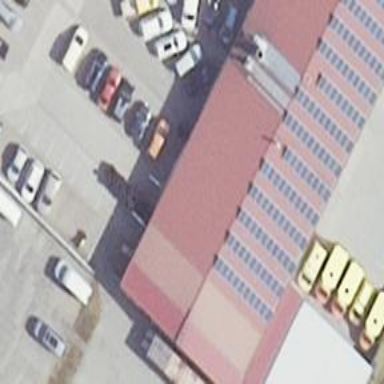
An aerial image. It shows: Commercial building.